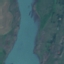
Label: River